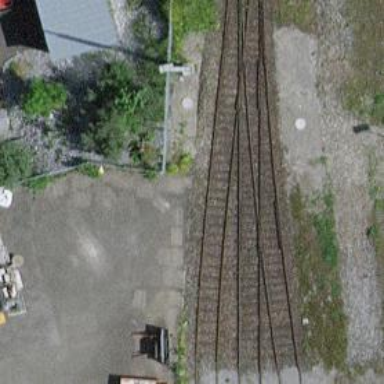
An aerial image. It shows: Railway yard.